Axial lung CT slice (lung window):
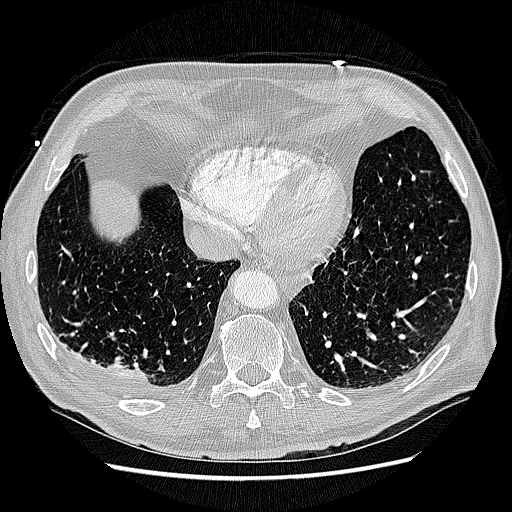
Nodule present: no